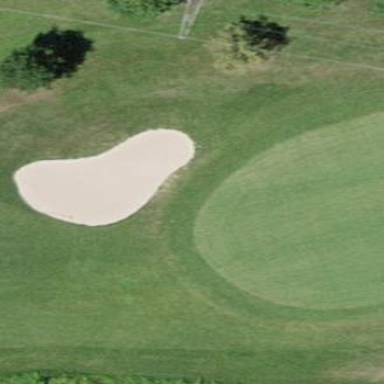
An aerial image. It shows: Sand bunker on golf course.